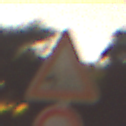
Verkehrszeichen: SplittSchotter
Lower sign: VerbotUeberholenEinspurigeFahrzeuge
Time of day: Night
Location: Outdoor (Suburban)
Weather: Clear
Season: NotSpecified
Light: Artificial